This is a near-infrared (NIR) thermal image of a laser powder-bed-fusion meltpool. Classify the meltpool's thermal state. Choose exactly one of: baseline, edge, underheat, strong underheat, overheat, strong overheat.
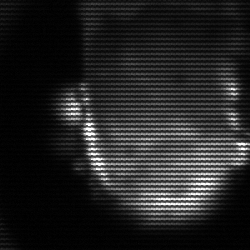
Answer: baseline